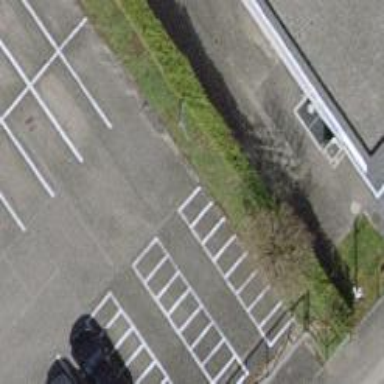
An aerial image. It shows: Road serving as parking aisle.